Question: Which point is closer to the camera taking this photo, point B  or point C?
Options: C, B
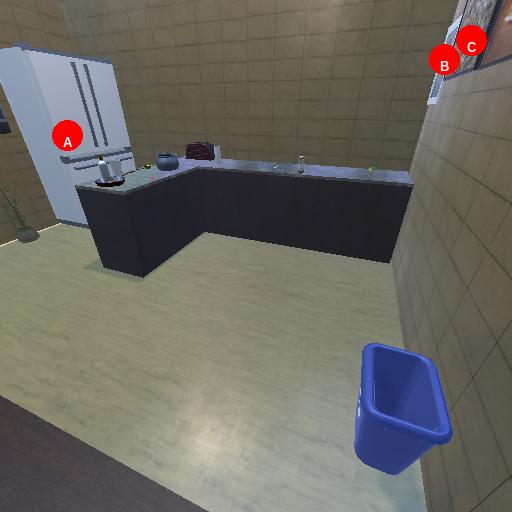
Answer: C